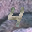
Label: 4